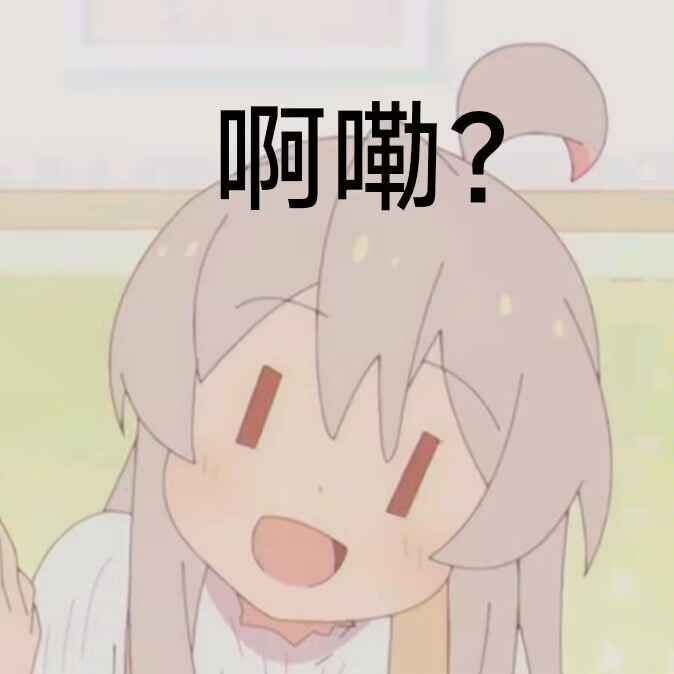
Label: anime